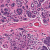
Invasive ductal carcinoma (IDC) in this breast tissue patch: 0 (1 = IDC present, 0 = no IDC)